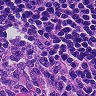
Metastatic tissue present: no